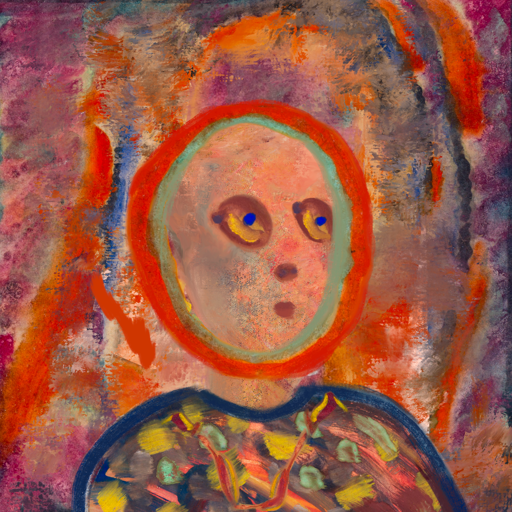
Background: Experience, Head And Neck Side: Irani, Face Side: Mother_And_Son_Son, Bust: Mother_And_Son_Mother, Hair Side: Sisters, Head Accessory: Blank, Second Necklace: Gypsy_Mother_1, Necklace: Blank, Baby: Blank